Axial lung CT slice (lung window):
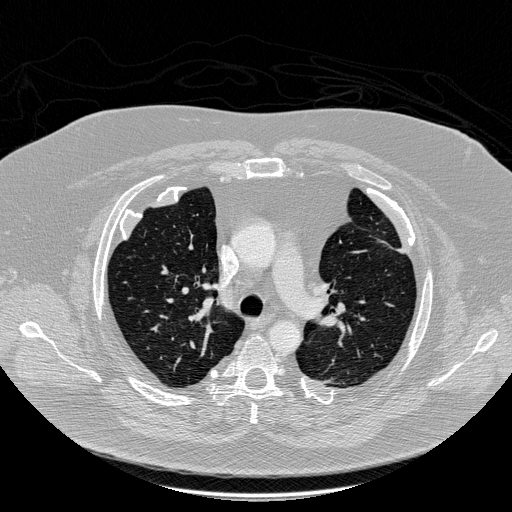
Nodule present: no